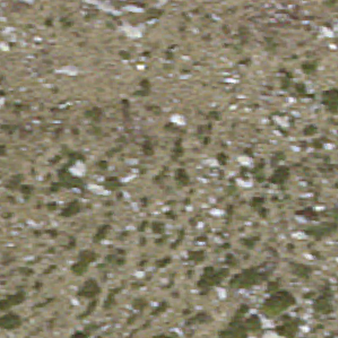
Label: other